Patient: sex M, age 73
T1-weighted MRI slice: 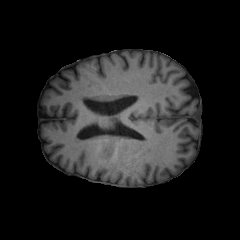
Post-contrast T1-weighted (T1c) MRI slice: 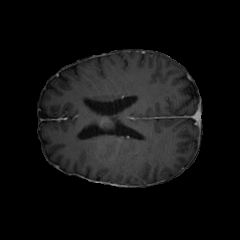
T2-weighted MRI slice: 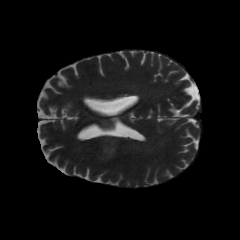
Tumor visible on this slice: yes
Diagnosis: Glioblastoma, IDH-wildtype
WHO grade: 4